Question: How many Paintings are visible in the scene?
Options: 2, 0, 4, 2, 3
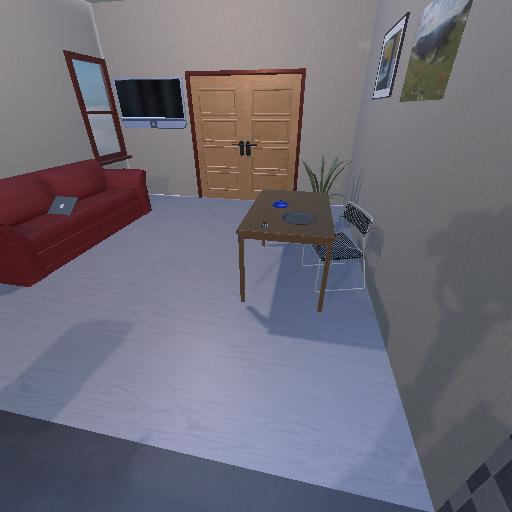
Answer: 2